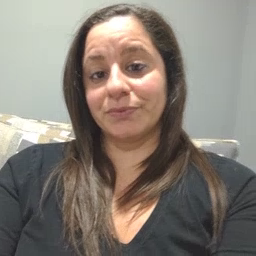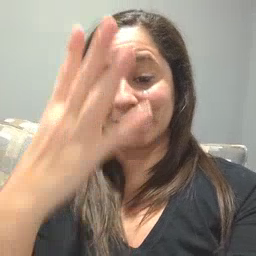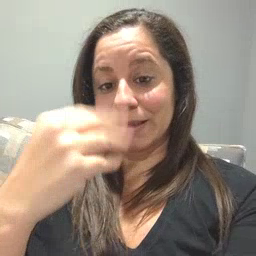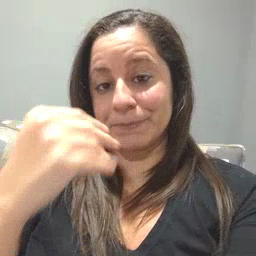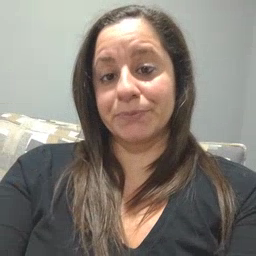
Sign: sleepy